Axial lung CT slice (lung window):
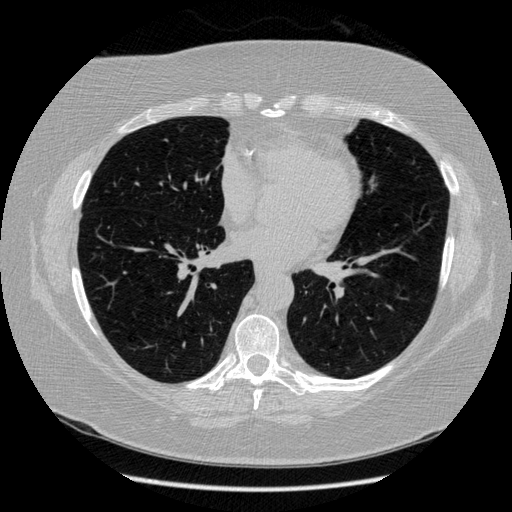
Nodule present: no